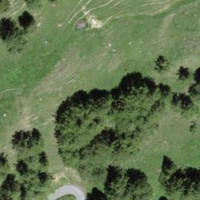
EUNIS habitat code: 23
Species observed at this site:
Dendrocopos major
Fringilla coelebs
Carduelis citrinella
Turdus viscivorus
Turdus torquatus